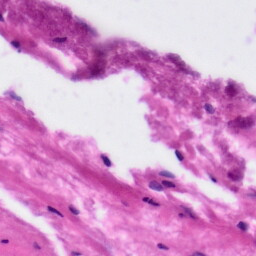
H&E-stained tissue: Tonsil